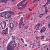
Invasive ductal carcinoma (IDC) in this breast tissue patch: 1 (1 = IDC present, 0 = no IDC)